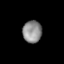
Tissue: lung
Cell type: T cells
Senescence score: 0.2378
Nuclear area (px): 416
Mean DAPI intensity: 139.844